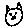
Label: cat